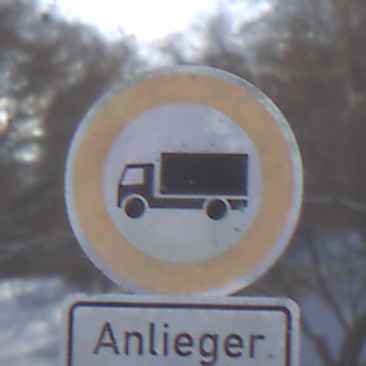
Verkehrszeichen: VerbotFuerKraftfahrzeugeUeberDreiKommaFuenfTonnen
Zusatzzeichen unten: PersonengruppenFrei1
Umgebung: Outdoor, Nature
Tageszeit: MorningAfternoon
Wetter: PartlyCloudy
Licht: Natural
Jahreszeit: Winter
Kontrast: HighContrast